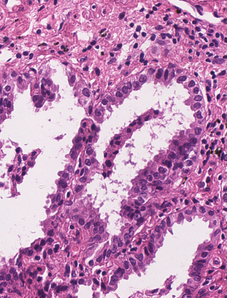
Tumor epithelial tissue: yes
Tumor-associated stroma tissue: yes
Normal tissue: no